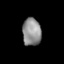
Tissue: prostate
Cell type: Myeloid cells
Senescence score: 0.7651
Nuclear area (px): 500
Mean DAPI intensity: 144.378